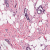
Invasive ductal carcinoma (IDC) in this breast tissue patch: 1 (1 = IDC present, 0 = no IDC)